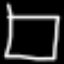
Label: square